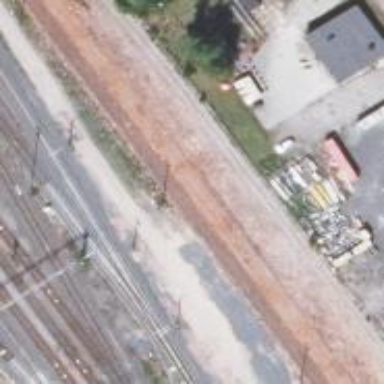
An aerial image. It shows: Abandoned railway siding.